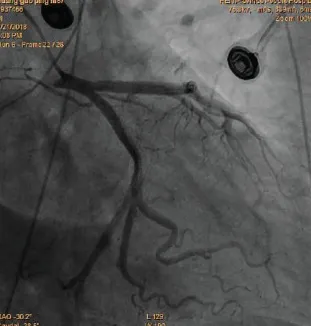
LAD and LCX.
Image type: radiology (ultrasound)